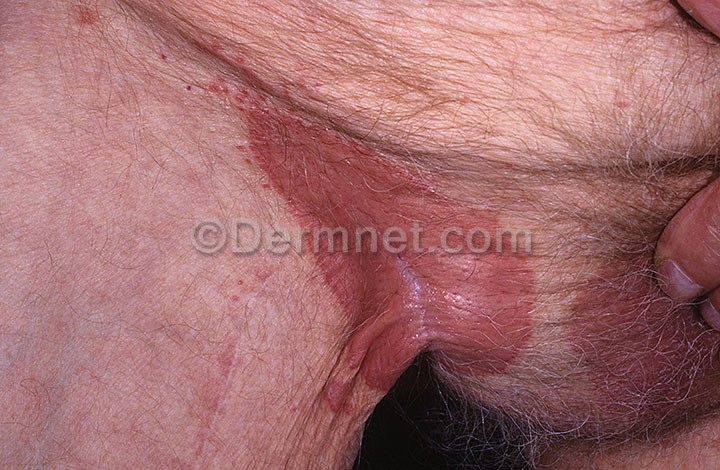
Disease: Tinea Ringworm Candidiasis and other Fungal Infections